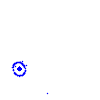
Particle: electron